Question: I have a WebGrid in a lot of my pages that list products. And I have the following code that adds the item to the database that the user clicked on:
'''
public bool ToCart(int userId,
string partNumber,
string productDescription,
int units,
int boxes,
decimal unitPrice,
decimal boxPrice,
decimal lineTotal,
string orderId,
DateTime dateTime,
bool isBoxed)
{
bool addedToCart = false;
try
{
Cart cart = new Cart()
{
UserId = userId,
PartNumber = partNumber,
Description = productDescription,
Units = units,
Boxes = boxes,
UnitPrice = unitPrice,
BoxPrice = boxPrice,
LineTotal = lineTotal,
OrderId = orderId,
OrderDate = dateTime,
IsBoxed = isBoxed
};
database.AddToCarts(cart);
database.SaveChanges();
addedToCart = true;
}
catch (Exception exception)
{
addedToCart = false;
Console.Write(exception.Message);
}
return addedToCart;
}
'''
The call to this method, looks like:
'''
ToCart(WebSecurity.CurrentUserId, PartNumber, ProductDescription, Units, Boxes, UnitPrice, BoxPrice, LineTotal, OrderId, DateTime.Now, IsBoxed)
'''
---
Now I want to make this into an AJAX post. But I don't want anything fancy. I would just like to have the normal WaitCursor or BusyCursor show up while this is being added to the cart, and to display a '<p>item added to cart</p>' at the top of the page, when it has been added to the cart.

How can I accomplish this when a user clicks on an item they wish to add to their cart?
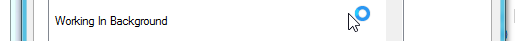
Answer: I suggest you use the <URL> plugin for that:
'''
$('.addToCart').click(function(){
$.ajax({
before: function(){$('body').block()} ,//will be called before the ajax call begins
complete: function(){$('body').unblock()}, //will be called when ajax completes, whether with error or success
//on success, append message to top
success: function(){
var message = "<p>item added to cart</p>";
$(message).appendTo('.topDiv');
}
});
});
'''